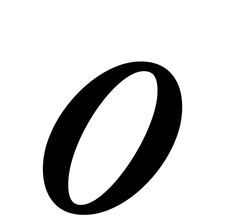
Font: LibreCaslonText-Italic_Italic